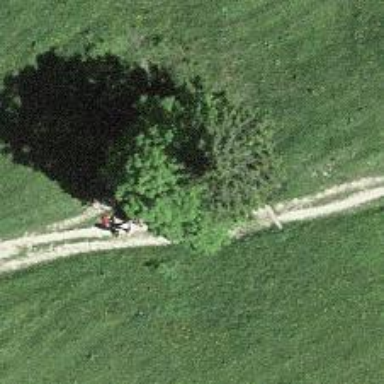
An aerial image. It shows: Brown bench.